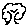
Label: tree